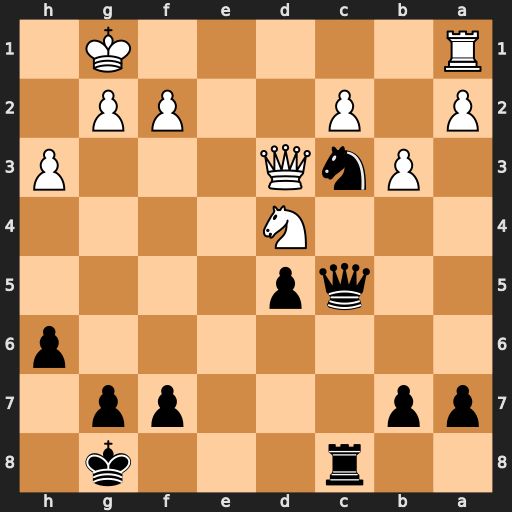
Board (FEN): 2r3k1/pp3pp1/7p/2qp4/3N4/1PnQ3P/P1P2PP1/R5K1
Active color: b
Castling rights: -
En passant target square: -
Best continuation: Qxd4 Qxd4 Ne2+ Kf1 Nxd4